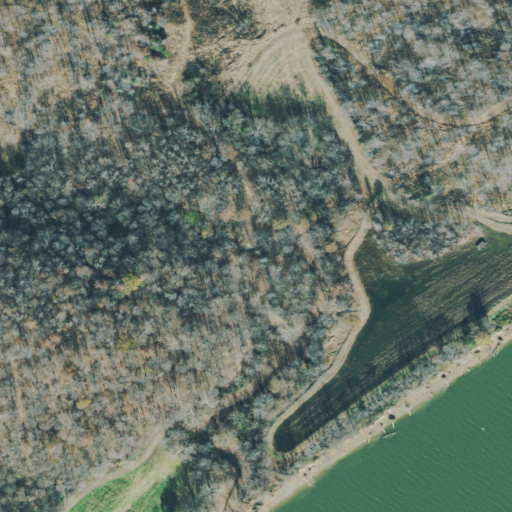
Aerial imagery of valley in Tennessee named Bowling Green Hollow containing deciduous forest, woody wetlands, open water, pasture, mixed forest, and cultivated crops